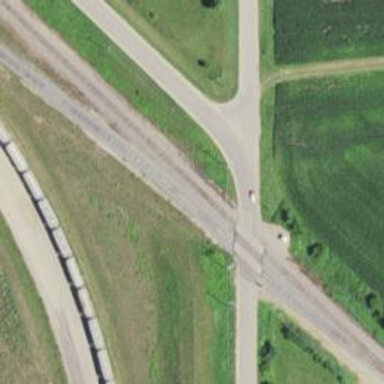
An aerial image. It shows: Railway level crossing.